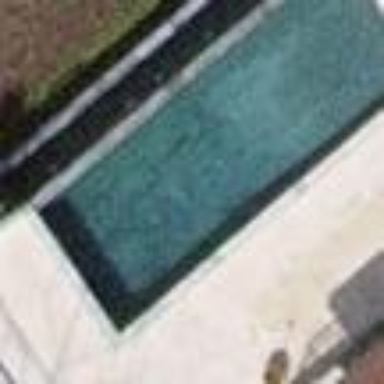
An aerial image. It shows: Swimming pool located in leisure land.